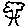
Label: tree